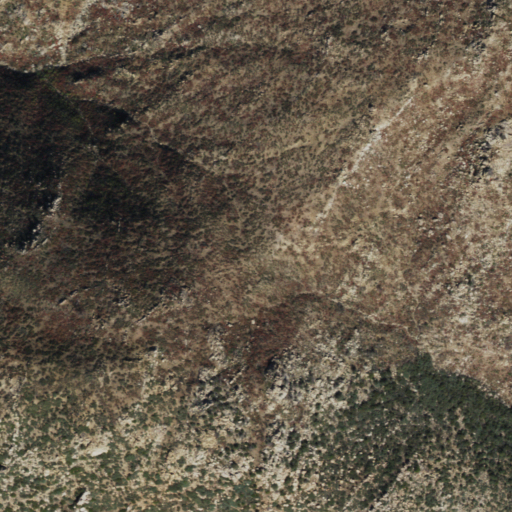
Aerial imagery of gap in Arizona named Jakies Pass containing grassland, shrub, and evergreen forest